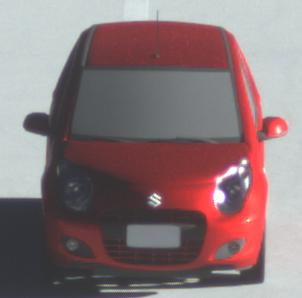
Make: Suzuki
Model: Alto 1.0
Detailed model: Alto (V)
Model produced from: 2011/02
Model produced until: 2011/03
Doors: 5
Color: red
Road condition: dry road
Daytime: sunrise or sunset
Contrast: high contrast